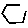
Label: hexagon